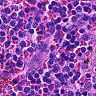
Metastatic tissue present: no